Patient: sex M, age 51
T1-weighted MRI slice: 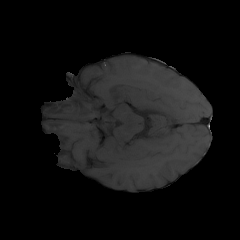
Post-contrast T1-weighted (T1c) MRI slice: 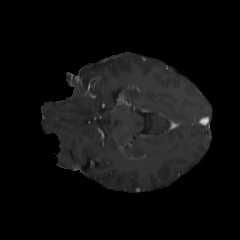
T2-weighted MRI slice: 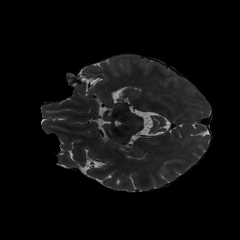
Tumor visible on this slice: no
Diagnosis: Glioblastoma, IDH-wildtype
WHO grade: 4